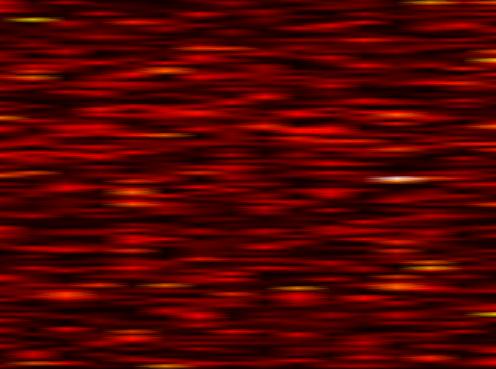
Label: FBMC